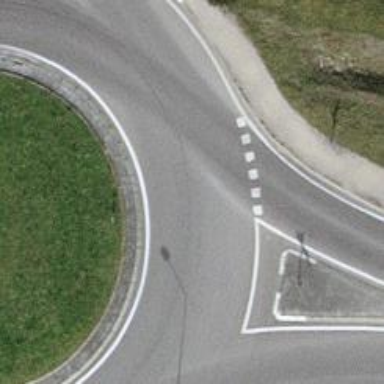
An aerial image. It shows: Road with "give way" sign.